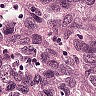
Metastatic tissue present: yes